Aerial crown-view tile of a tropical tree (Barro Colorado Island, Panama), acquired 20250818:
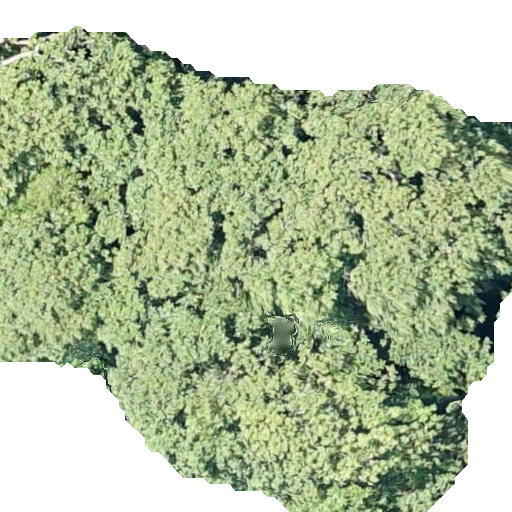
Species: Hieronyma alchorneoides
GBIF accepted scientific name: Hieronyma alchorneoides
Crown area: 334.812 m²